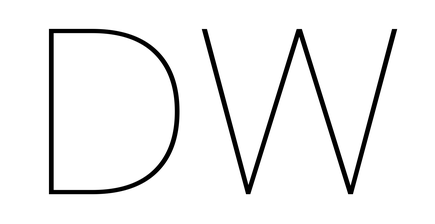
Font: Poppins-Thin